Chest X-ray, PA view. Patient: 46 years old, sex M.
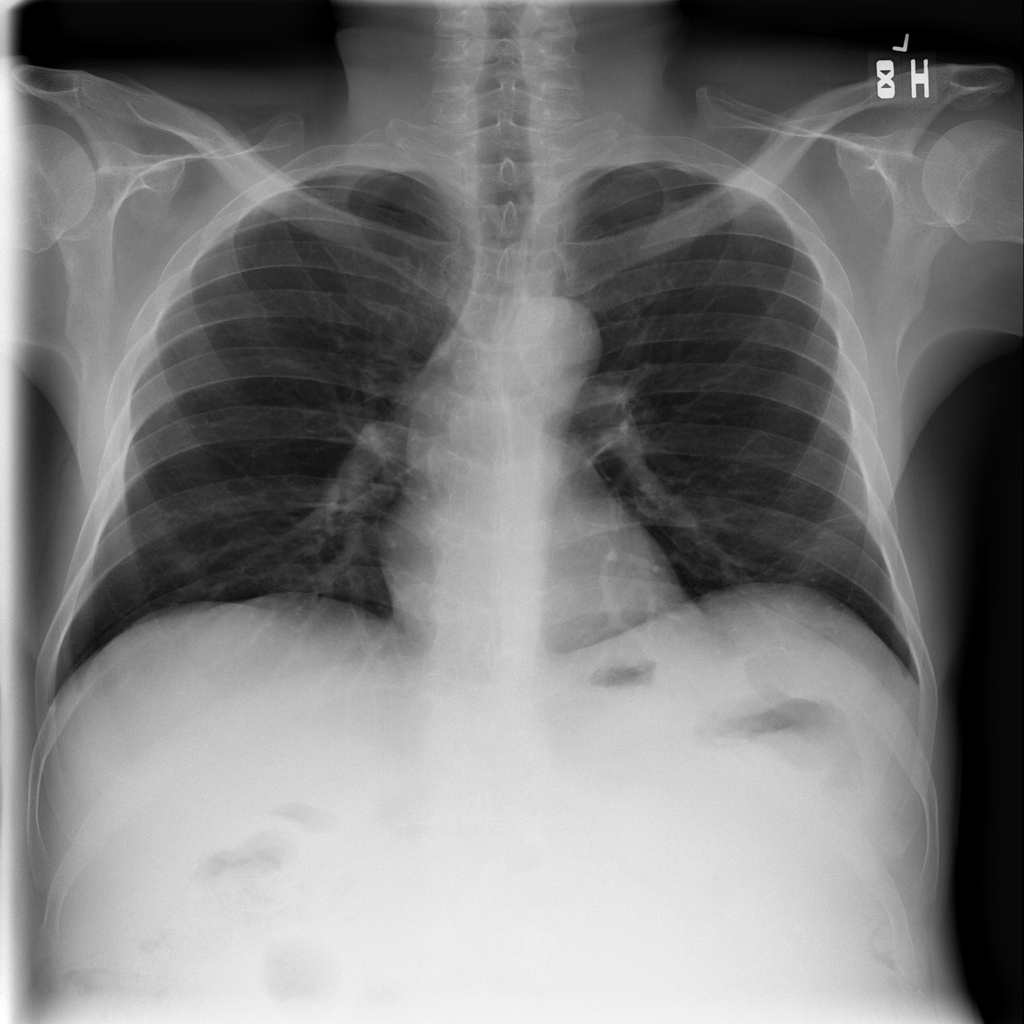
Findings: Atelectasis